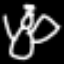
Label: angel